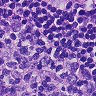
Metastatic tissue present: yes